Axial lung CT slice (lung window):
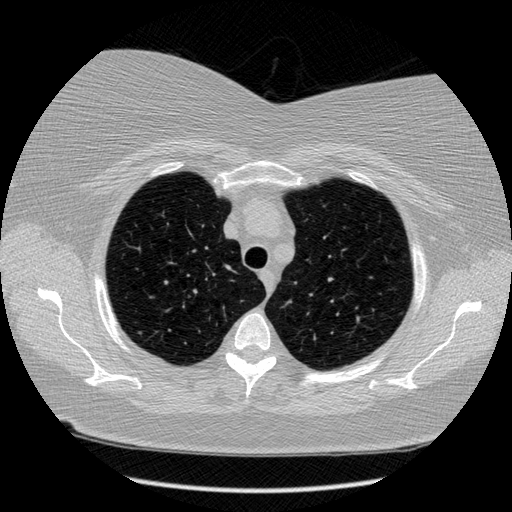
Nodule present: yes
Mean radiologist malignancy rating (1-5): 3